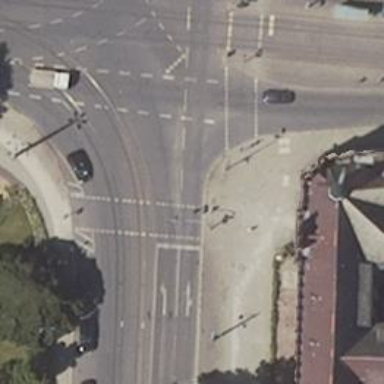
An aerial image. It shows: Crossing with traffic signals.